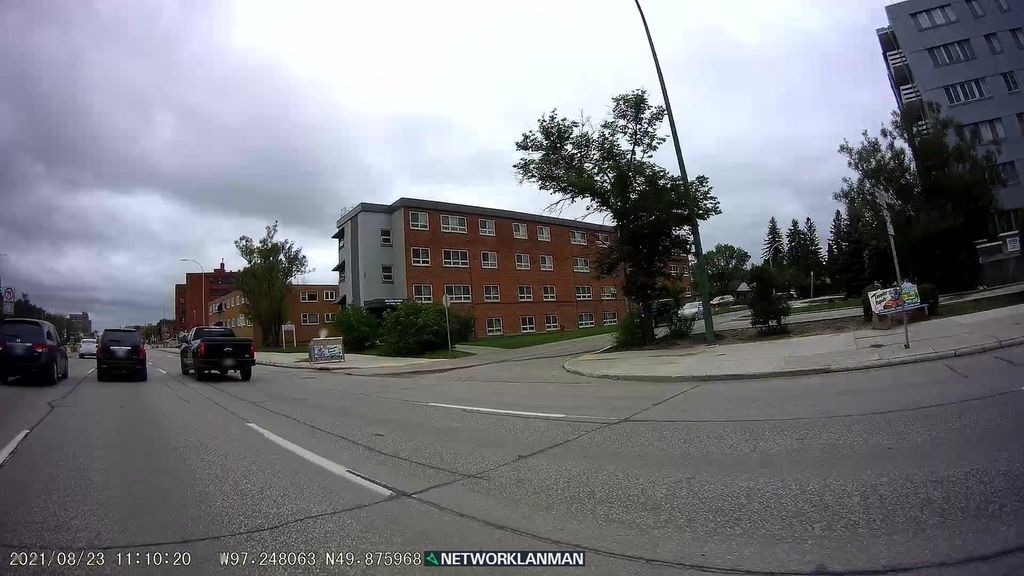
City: winnipeg